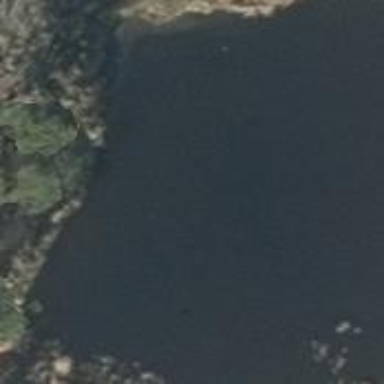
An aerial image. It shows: Lake with natural water.